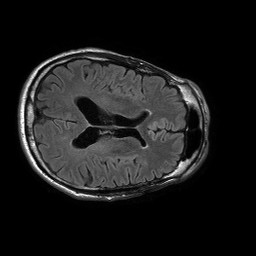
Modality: FLAIR
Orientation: axial
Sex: male
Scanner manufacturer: philips
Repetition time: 11 s
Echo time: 0.125 s